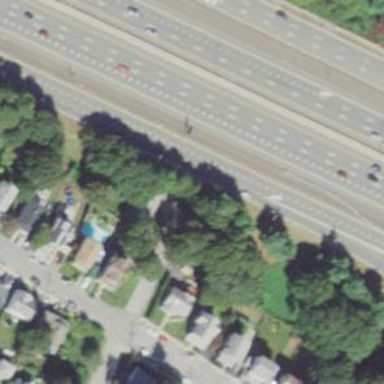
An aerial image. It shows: Primary highway that functions as expressway.